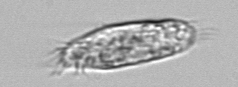
Label: Euplotes